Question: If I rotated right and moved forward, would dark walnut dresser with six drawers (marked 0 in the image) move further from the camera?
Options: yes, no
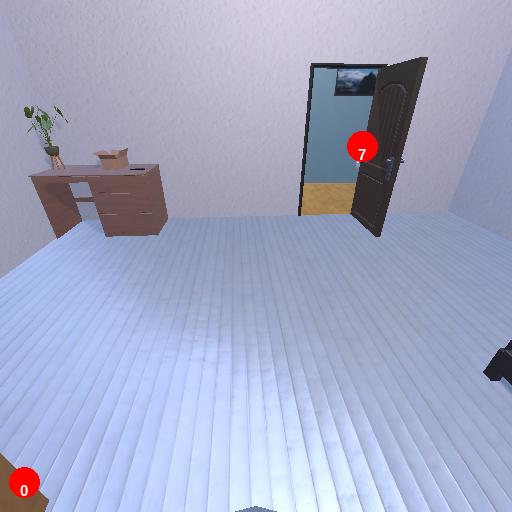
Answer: yes